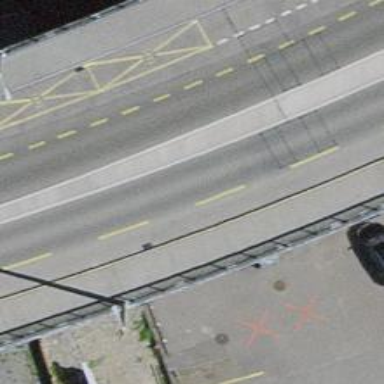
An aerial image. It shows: Primary highway bridge with asphalt surface. It includes cycle lane on both sides.